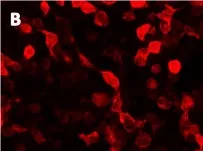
Detection of AQP4- IgG and AGO- IgG by IIF-CBA. Representative CBA photographs show AQP4- IgG in serum. 1:32 titer), and ,AGO1.
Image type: pathology (immunostaining)